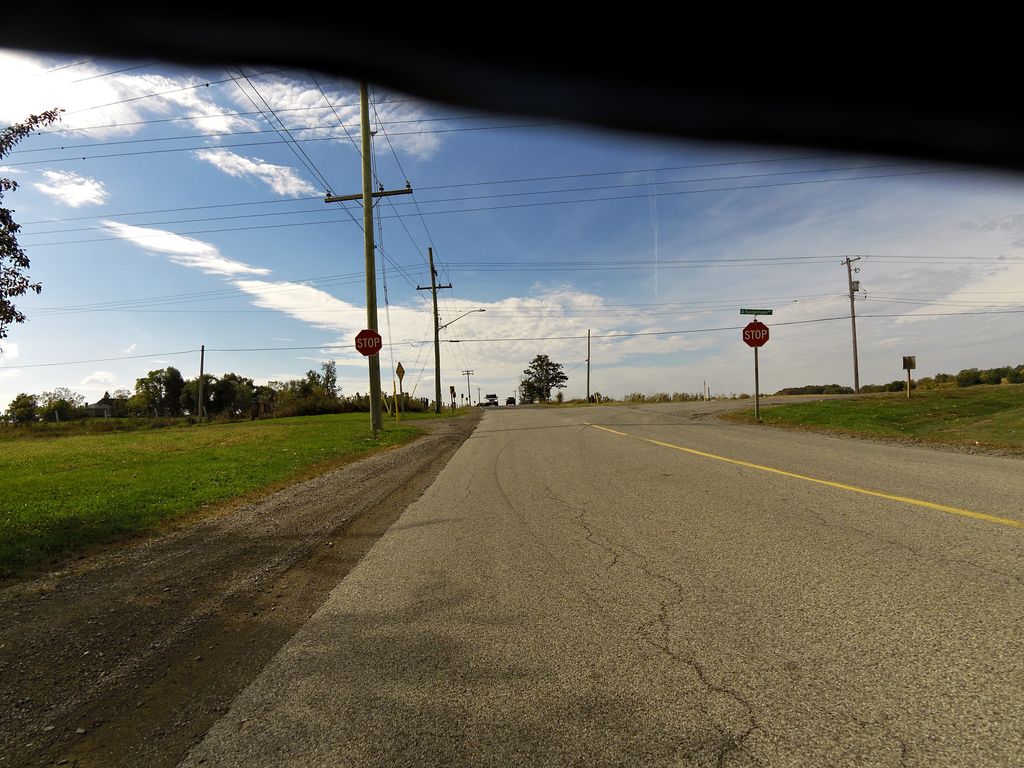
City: hamilton